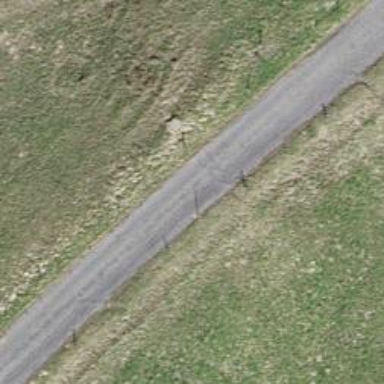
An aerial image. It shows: Unclassified road.